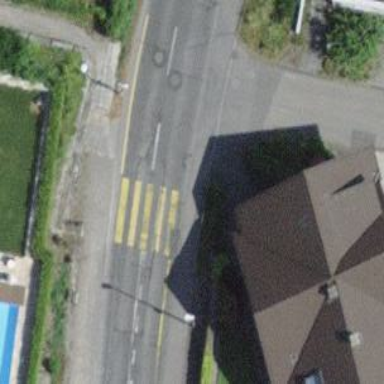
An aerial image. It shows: Kerb barrier.